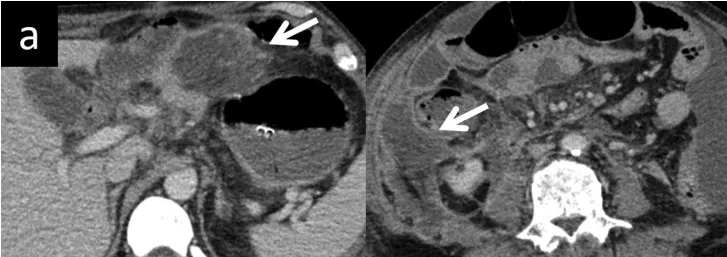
Abdominal CT scan obtained on day16.
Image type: radiology (ct)